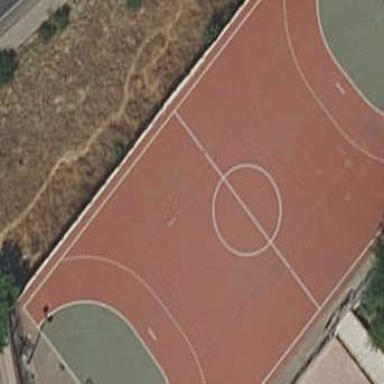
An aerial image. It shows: Soccer pitch for leisureland activities.